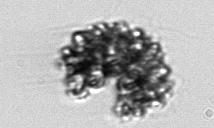
Label: Corymbellus